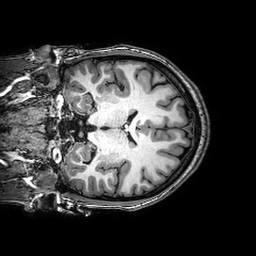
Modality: T1w
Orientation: coronal
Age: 23
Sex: male
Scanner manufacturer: philips
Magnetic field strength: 3 T
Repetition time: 0.008218 s
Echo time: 0.00378 s